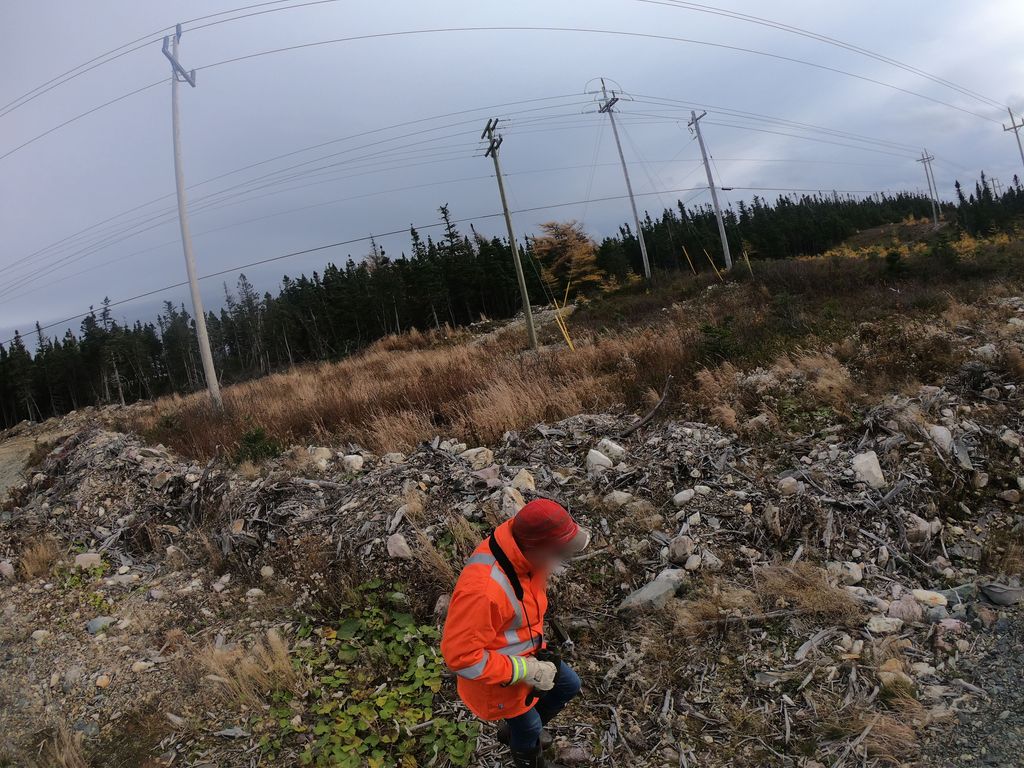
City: st_johns